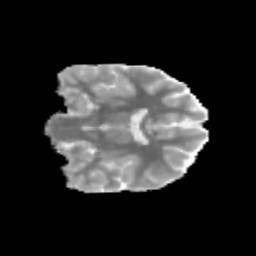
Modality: MD
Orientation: coronal
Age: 11
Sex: female
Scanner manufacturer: siemens
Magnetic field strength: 3 T
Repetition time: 3.8 s
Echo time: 0.07 s